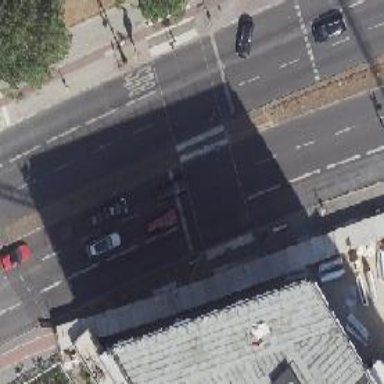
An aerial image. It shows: Footway that serves as traffic island.